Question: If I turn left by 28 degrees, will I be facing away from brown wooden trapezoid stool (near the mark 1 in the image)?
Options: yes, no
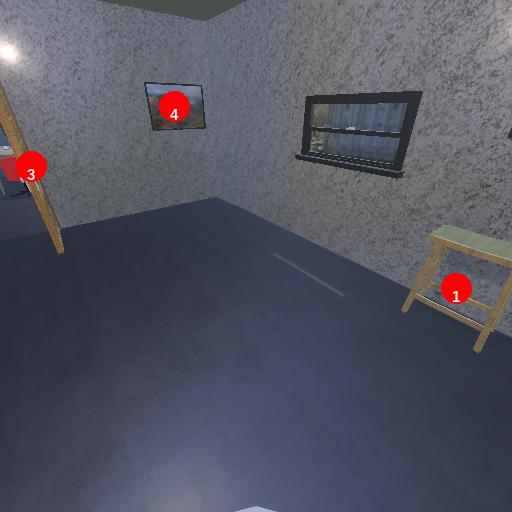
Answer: yes